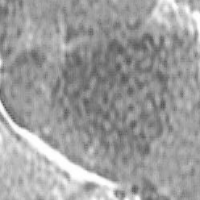
Label: prophase